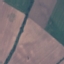
Label: AnnualCrop